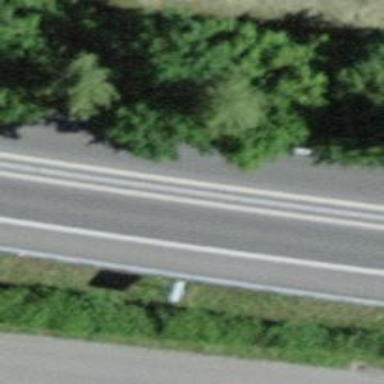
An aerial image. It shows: Asphalt road designated as trunk highway.